Field crop: maize
Growth stage: 2
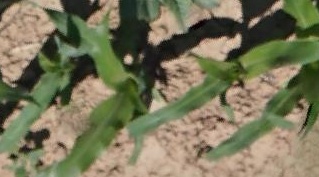
Species: maize